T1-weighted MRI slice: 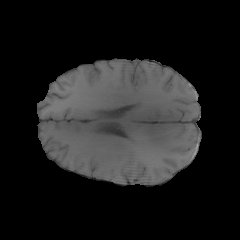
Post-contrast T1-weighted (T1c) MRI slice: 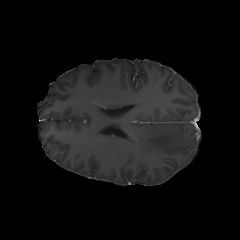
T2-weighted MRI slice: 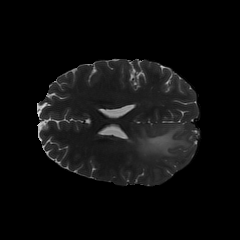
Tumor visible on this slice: yes